Field crop: maize
Growth stage: 2
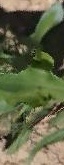
Species: maize